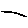
Label: line